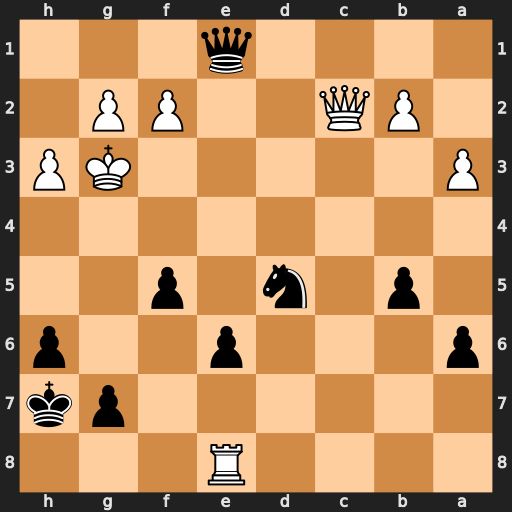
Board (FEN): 4R3/6pk/p3p2p/1p1n1p2/8/P5KP/1PQ2PP1/4q3
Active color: b
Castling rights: -
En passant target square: -
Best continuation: Ne3 Qd3 Nf1+